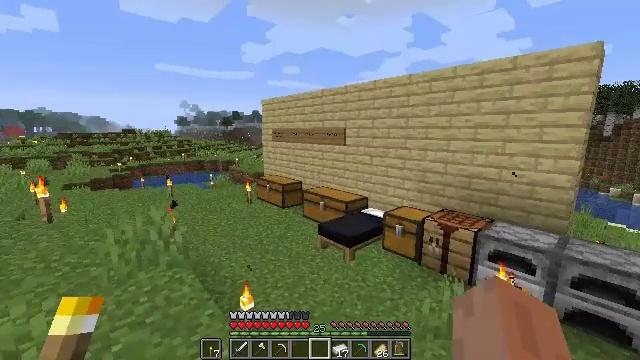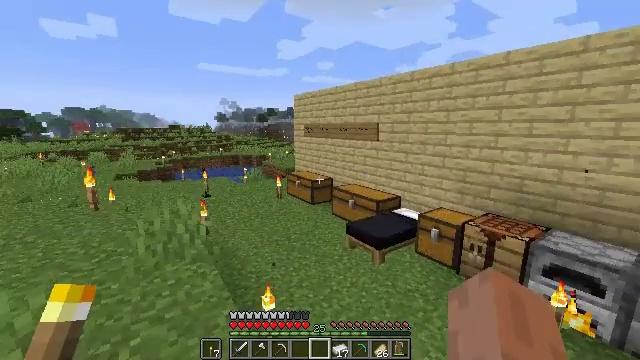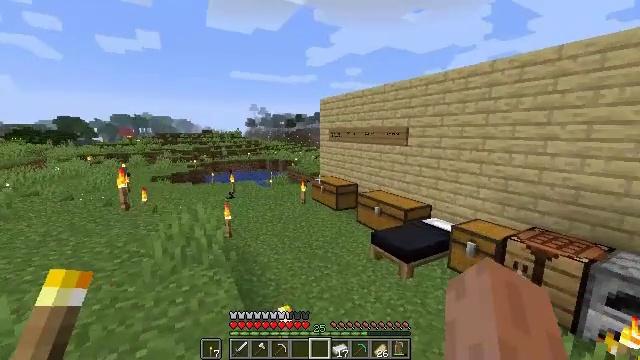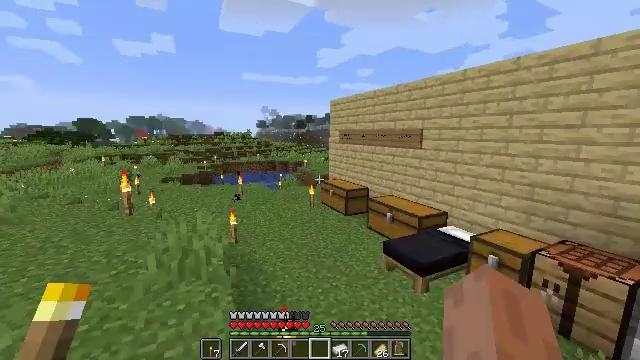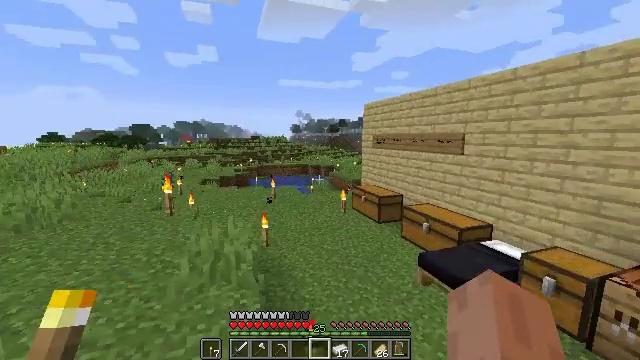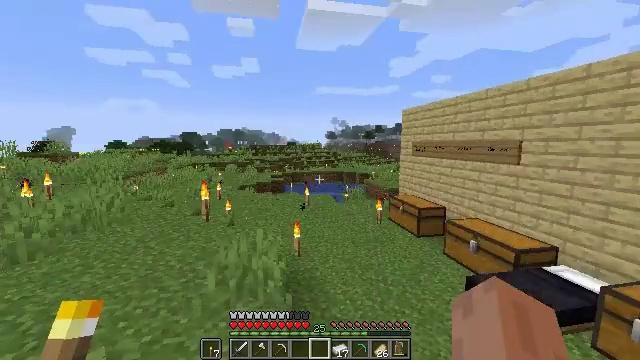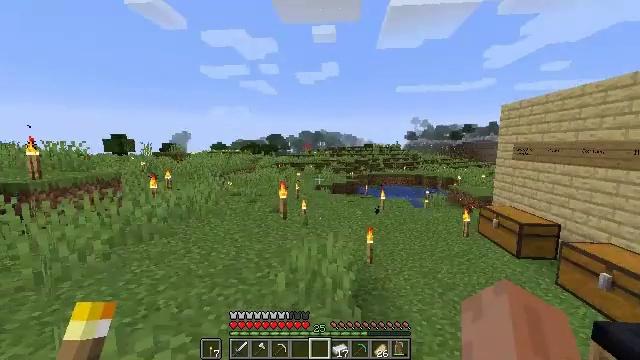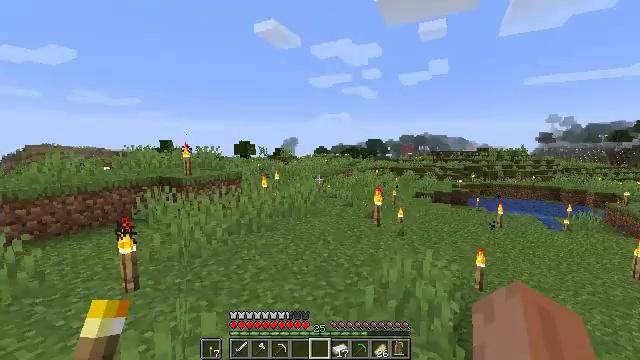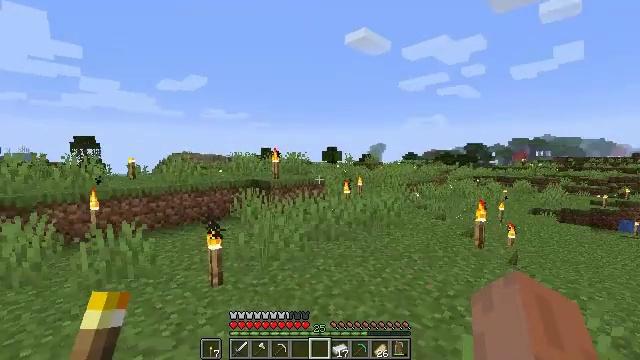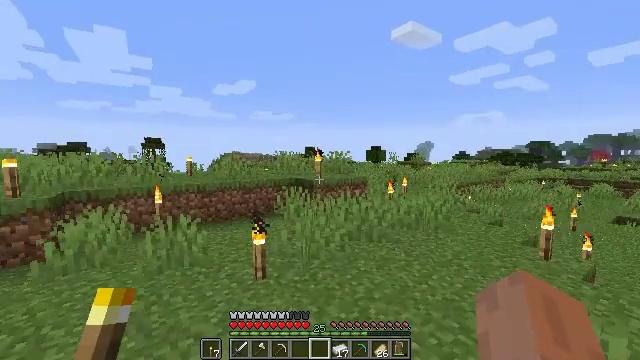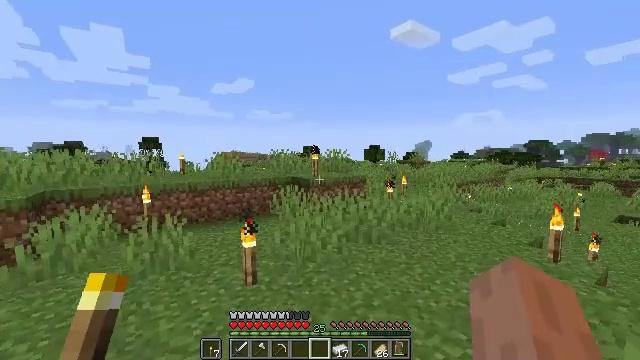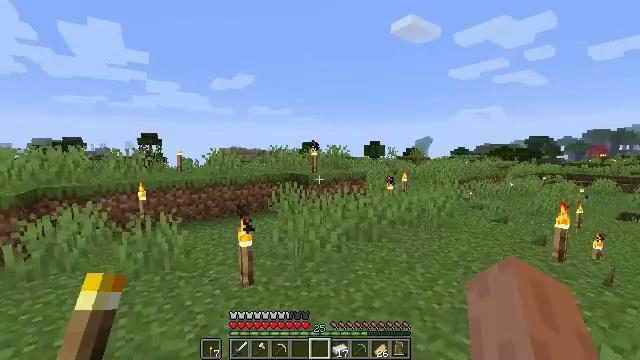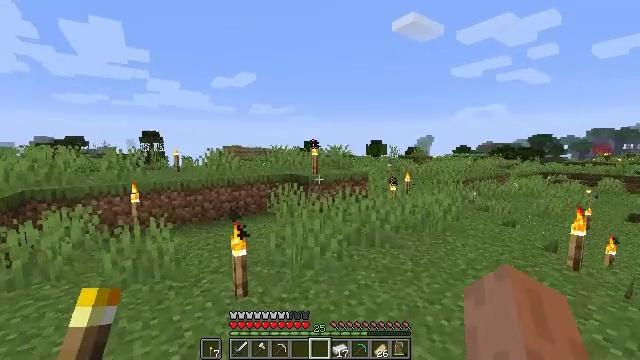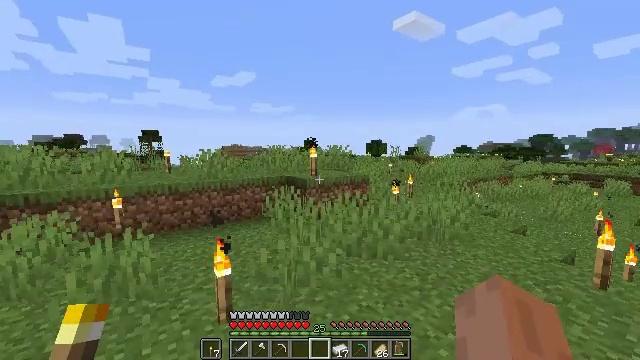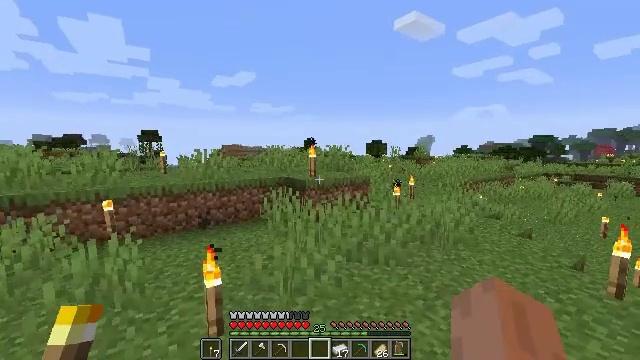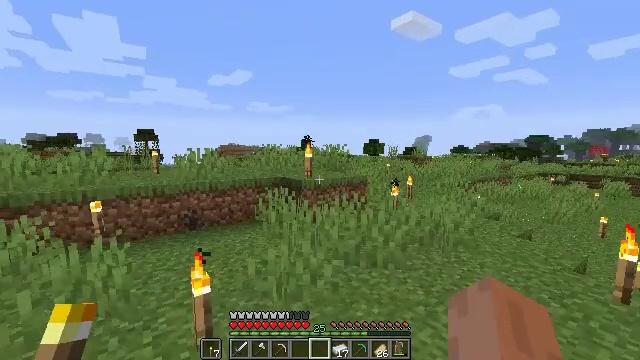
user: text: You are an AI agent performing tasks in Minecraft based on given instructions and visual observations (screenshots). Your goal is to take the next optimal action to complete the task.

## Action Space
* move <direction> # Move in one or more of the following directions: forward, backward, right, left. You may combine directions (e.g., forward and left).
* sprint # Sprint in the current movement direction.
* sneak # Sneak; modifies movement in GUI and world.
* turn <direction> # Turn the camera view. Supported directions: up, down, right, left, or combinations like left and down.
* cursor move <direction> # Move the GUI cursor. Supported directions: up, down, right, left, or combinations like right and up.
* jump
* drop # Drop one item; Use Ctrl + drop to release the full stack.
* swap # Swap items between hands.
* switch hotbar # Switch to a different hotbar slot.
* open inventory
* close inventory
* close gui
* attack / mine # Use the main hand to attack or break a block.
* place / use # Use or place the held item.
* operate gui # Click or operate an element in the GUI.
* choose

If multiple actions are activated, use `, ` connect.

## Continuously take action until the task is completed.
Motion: motion action
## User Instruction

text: Furnace required to craft a gold ingot.
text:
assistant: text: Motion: move forward, turn left and down
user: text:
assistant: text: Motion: move forward, turn left and up
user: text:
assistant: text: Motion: move forward, turn left
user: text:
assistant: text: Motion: move forward, turn left
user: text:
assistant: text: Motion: move forward, turn left and up
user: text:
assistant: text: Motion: move forward, turn left
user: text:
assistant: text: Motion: move forward, turn left
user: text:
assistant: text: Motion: move forward, turn left and up
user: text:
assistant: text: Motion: move forward, turn left
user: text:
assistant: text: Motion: move forward
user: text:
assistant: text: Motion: move forward
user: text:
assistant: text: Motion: move forward
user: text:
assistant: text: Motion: move forward
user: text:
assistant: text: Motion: move forward
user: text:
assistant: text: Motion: move forward
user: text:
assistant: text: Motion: move forward
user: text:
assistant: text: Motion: move forward
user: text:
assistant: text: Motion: move forward, turn right
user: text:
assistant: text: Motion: move forward, turn right
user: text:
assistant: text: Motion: move forward, turn right and down
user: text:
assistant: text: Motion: move forward, turn right and down
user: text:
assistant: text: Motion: move forward, turn right
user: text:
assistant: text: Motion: move forward, turn right
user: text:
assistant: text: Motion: move forward, turn right
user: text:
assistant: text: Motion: move forward, turn right
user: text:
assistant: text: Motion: move forward, turn right
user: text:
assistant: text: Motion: move forward, turn right
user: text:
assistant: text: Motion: move forward, turn right
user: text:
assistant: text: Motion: move forward, turn right
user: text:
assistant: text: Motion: move forward, turn right